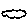
Label: cloud